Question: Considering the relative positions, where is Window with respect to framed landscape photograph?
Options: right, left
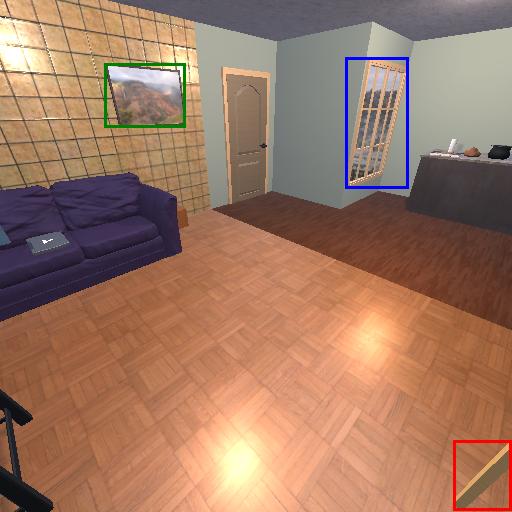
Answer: right